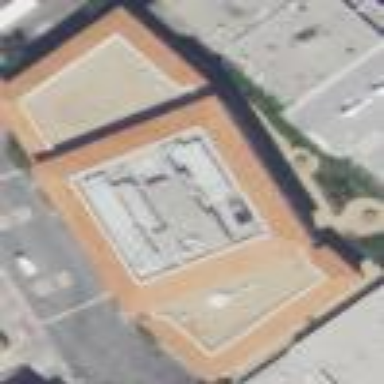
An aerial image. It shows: Bank building.